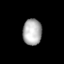
Tissue: lung
Cell type: Epithelial cells
Senescence score: 0.2265
Nuclear area (px): 486
Mean DAPI intensity: 175.786